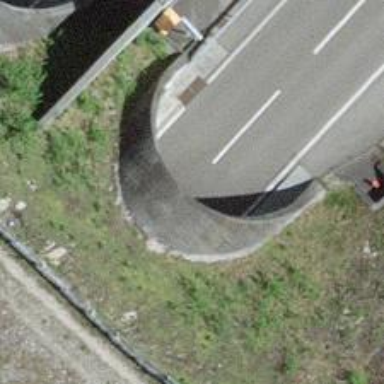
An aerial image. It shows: Motorway junction.